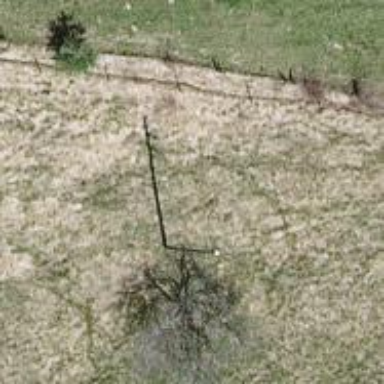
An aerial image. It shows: Power pole.